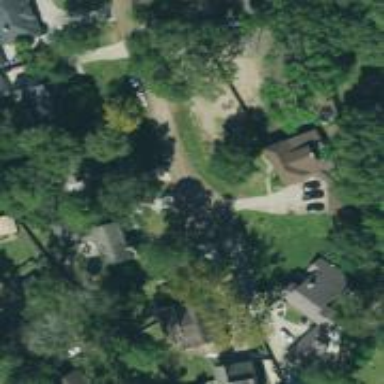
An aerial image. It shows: Driveway leading to service road.